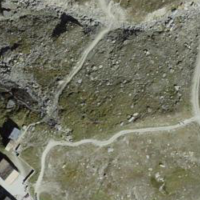
EUNIS habitat code: 48
Species observed at this site:
Achillea nana